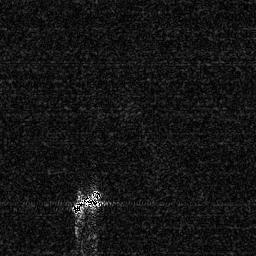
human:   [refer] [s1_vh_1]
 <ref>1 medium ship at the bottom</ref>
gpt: <box>[[26, 73, 39, 83, 0]]</box>